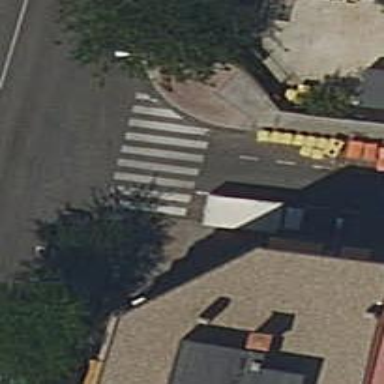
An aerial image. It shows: Zebra crossing on the road.